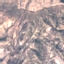
Label: HerbaceousVegetation